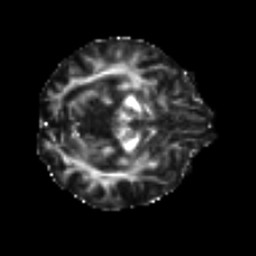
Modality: FA
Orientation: axial
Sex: male
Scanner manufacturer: ge
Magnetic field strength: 3 T
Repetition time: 7 s
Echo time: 0.08 s